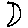
Label: moon